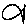
Label: fish